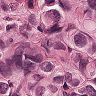
Metastatic tissue present: yes